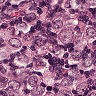
Metastatic tissue present: yes